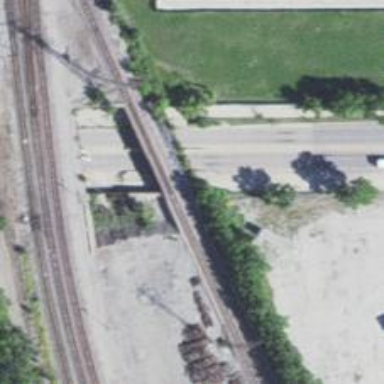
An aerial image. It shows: Abandoned railway siding.